Question: I'm developping a Windows Store 8 Application. For this I would like some custom TextBox controls. How can I make something like in the picture? (XAML) specifically those corners

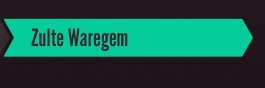
Answer: Just make yourself a <URL> and you could use a 'Path' for your backgrounds and even add things like color changing for the different MouseOver, Focused, States etc.
'''
<Path Data="M130.32379,0 L142.74992,0 L157.743,15.01704 L142.73584,30.000004 L130.30968,30.000004 L0.31890577,29.99987 L15.159052,15.183544 L0,<PHONE> z"
Fill="#FF1FCD99" Height="30" Width="150" Stretch="Fill" UseLayoutRounding="False"/>
'''
Once you have your custom Control Template for your 'TextBox' TargetType it's just a matter of applying it where needed with a 'Style' tag pointing to your resource like 'Style="{StaticResource BlahTextBox}"'.
Hope this helps.